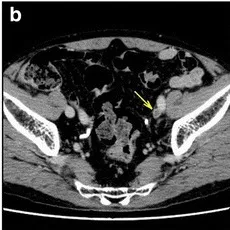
Contrast-enhanced computed tomography on the first visit. The left external iliac vein (the yellow arrow).
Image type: radiology (ct)